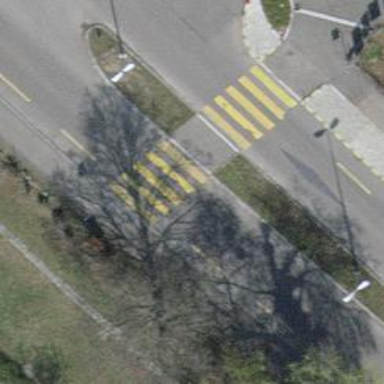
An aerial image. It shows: Primary road with asphalt surface and designated cycle lane.